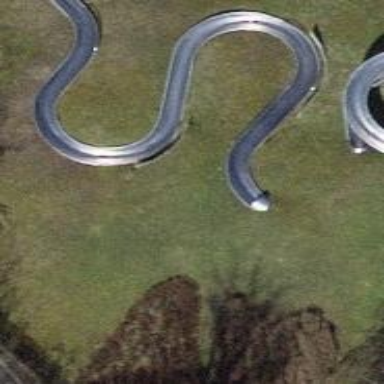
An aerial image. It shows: Water slide attraction.